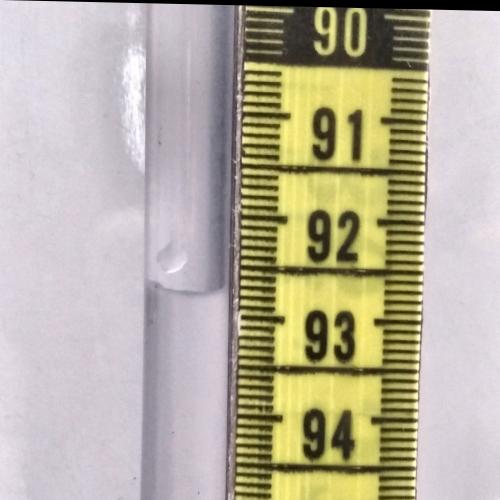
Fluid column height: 92.8 cm